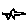
Label: star